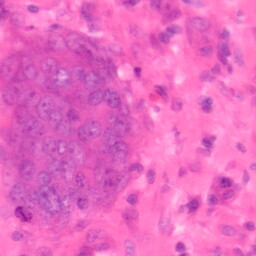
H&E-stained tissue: Colon